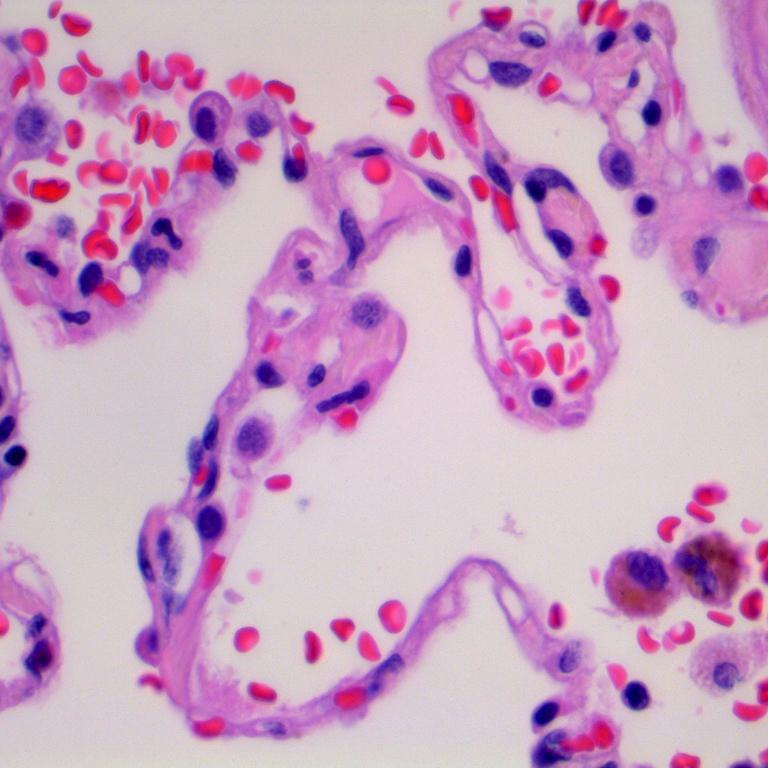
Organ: lung
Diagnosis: benign